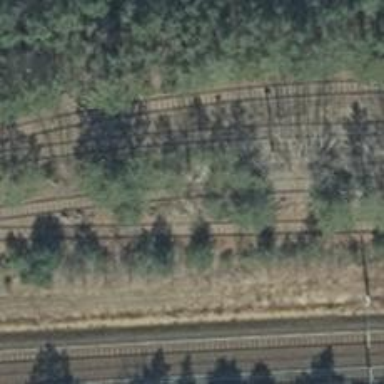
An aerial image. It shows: Railway spur service.